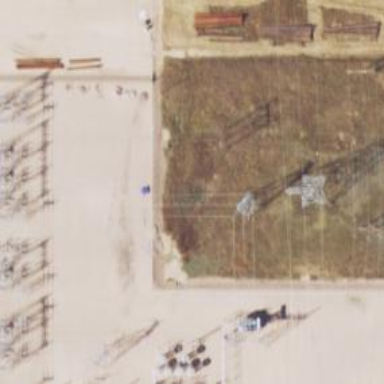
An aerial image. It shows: Lattice structure tower.